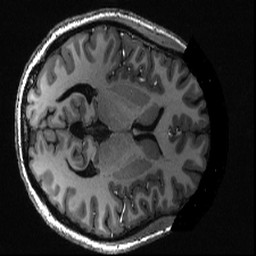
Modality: T1w
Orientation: axial
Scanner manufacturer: siemens
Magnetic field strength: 6.98 T
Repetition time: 2.6 s
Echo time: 0.00343 s